Question: Never done a lot of work with media files but I have an odd problem. I have a media link
'''
http://.../wb_media/3343/64999/0aa2233675f94a4fc8a3915175e218f3/1/4e5b9927-3a46-4c69-9929-cc7e2a52f616.png
'''
Which is suppose to show an image in the browser yet it shows gibberish:

Not sure where I should start looking to solve this? I have verified this is indeed the correct link. I would even appreciate knowing what that gibberish is called so I can research the problem more.
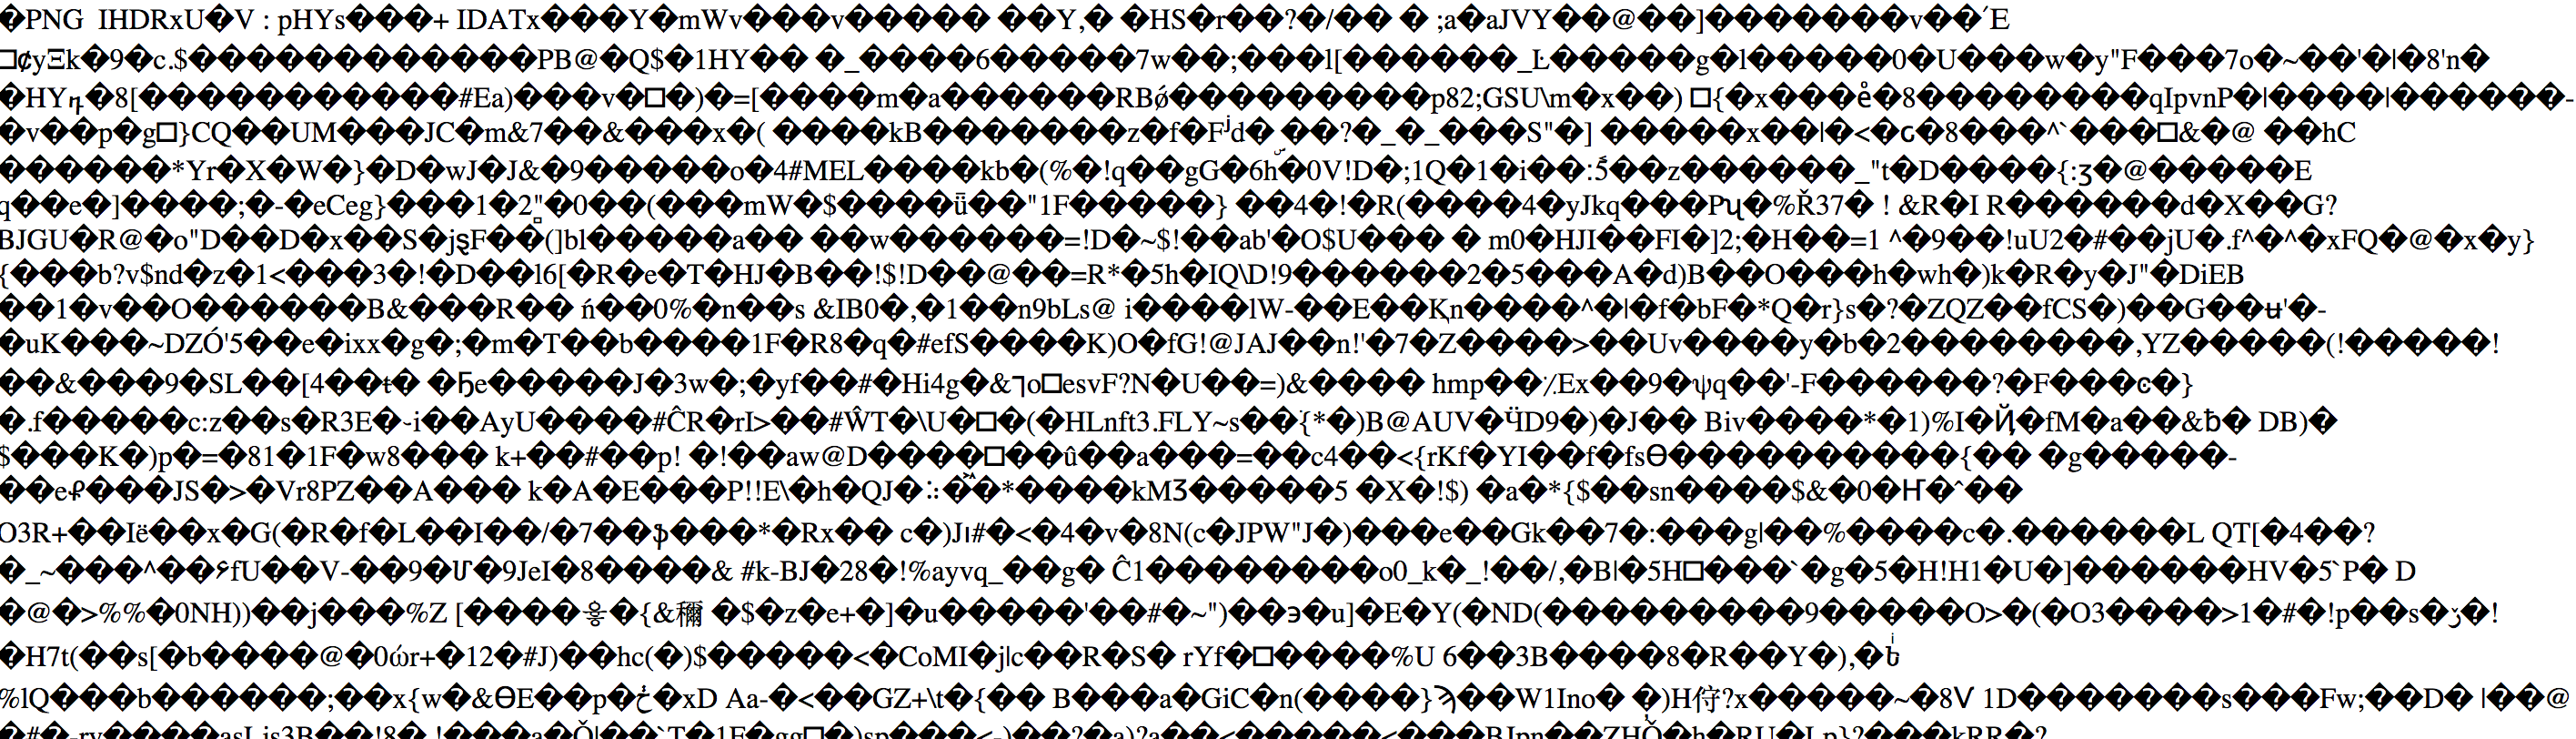
Answer: You must set header for the file type.
'''
<?php
header("Content-type: image/png");
print (file_get_contents("location/to/image.png");
?>
'''
Or if you are not printing it through php script, then you must look into server configuration. How server handles mime-types.